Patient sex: F
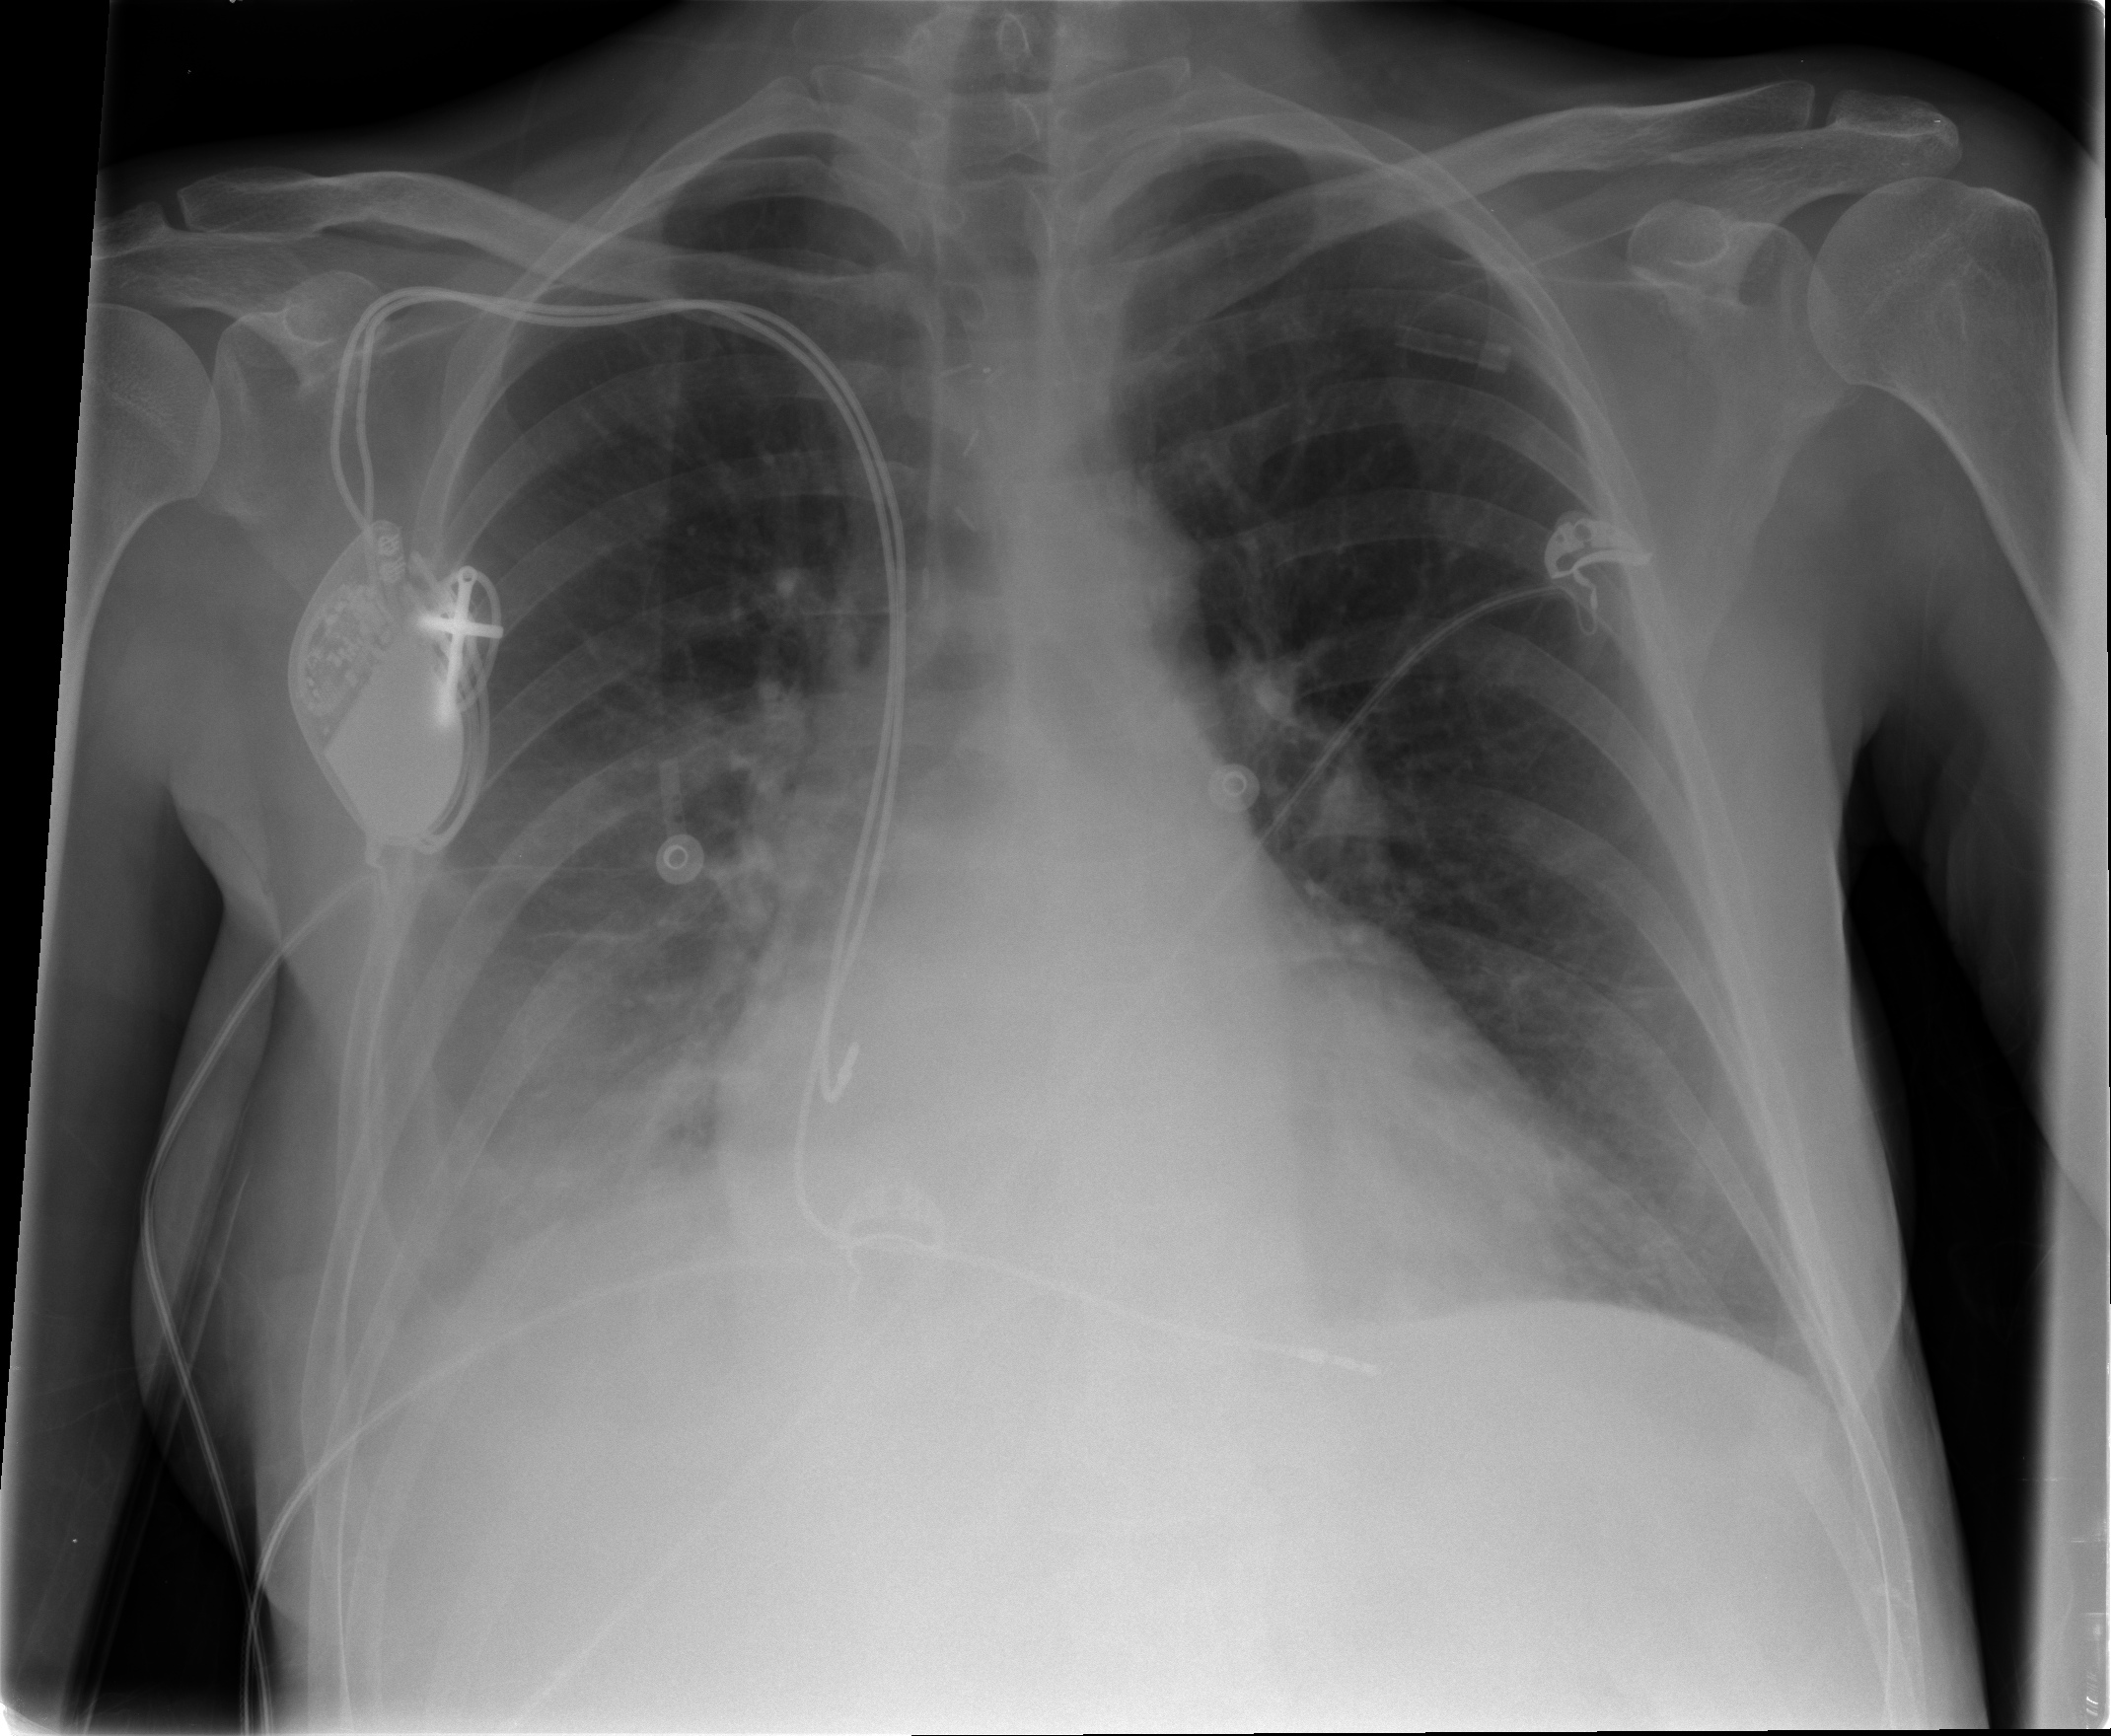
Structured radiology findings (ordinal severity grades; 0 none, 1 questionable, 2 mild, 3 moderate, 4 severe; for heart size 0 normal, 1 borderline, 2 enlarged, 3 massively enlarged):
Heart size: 0
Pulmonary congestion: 2
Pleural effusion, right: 2
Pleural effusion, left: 0
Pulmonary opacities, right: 2
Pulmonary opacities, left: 0
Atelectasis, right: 2
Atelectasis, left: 2